Interaction volume radius: 5 \u00c5
Interaction volume height: 35 \u00c5
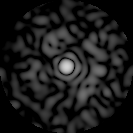
Disorder parameter: 0.8382